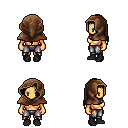
a pixel art fantasy rpg character, female body template, human, tanned skin, leather shoulder armor, metal pants, raven ponytail hairstyle, cloth hood, black shoes, four views (front, back, left, right), 2x2 character sprite sheet, small pixel art, hard edges, no anti-aliasing